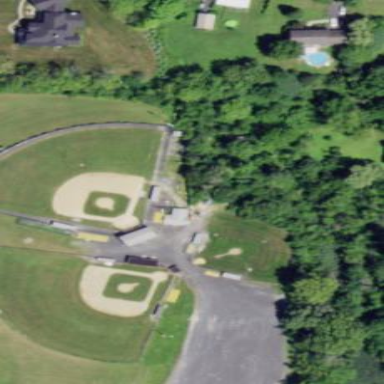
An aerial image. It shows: Baseball pitch for leisure land.